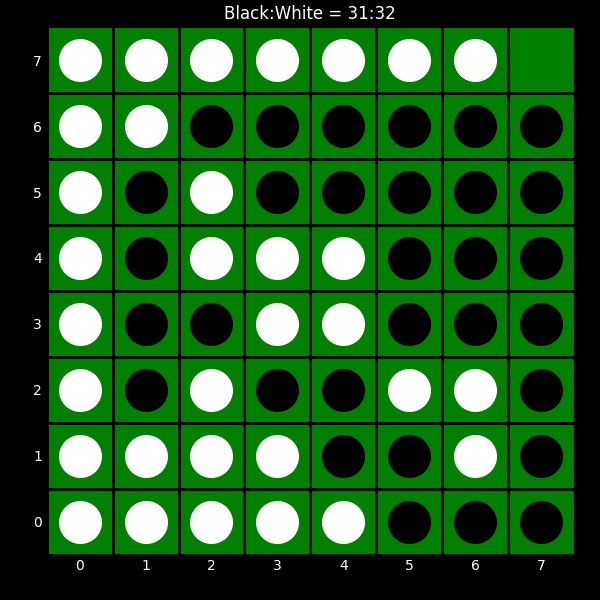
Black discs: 31
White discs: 32